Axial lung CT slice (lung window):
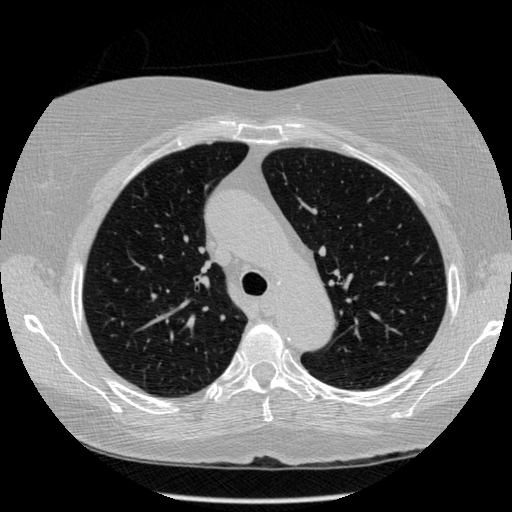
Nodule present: no